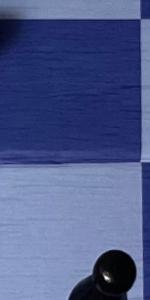
Label: Empty